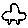
Label: car